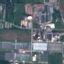
Label: Industrial